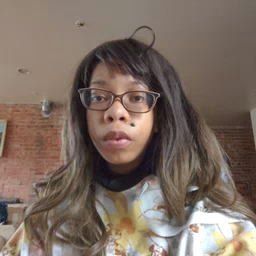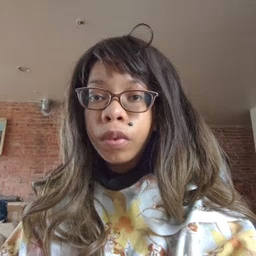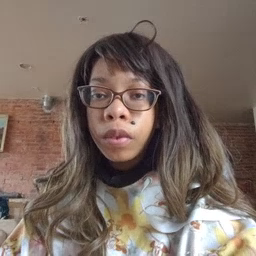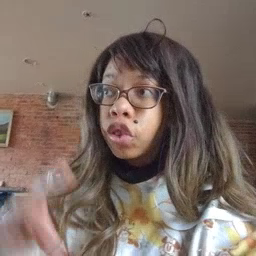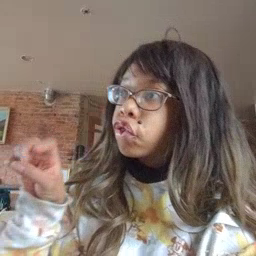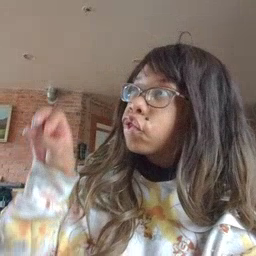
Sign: stairs